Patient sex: M
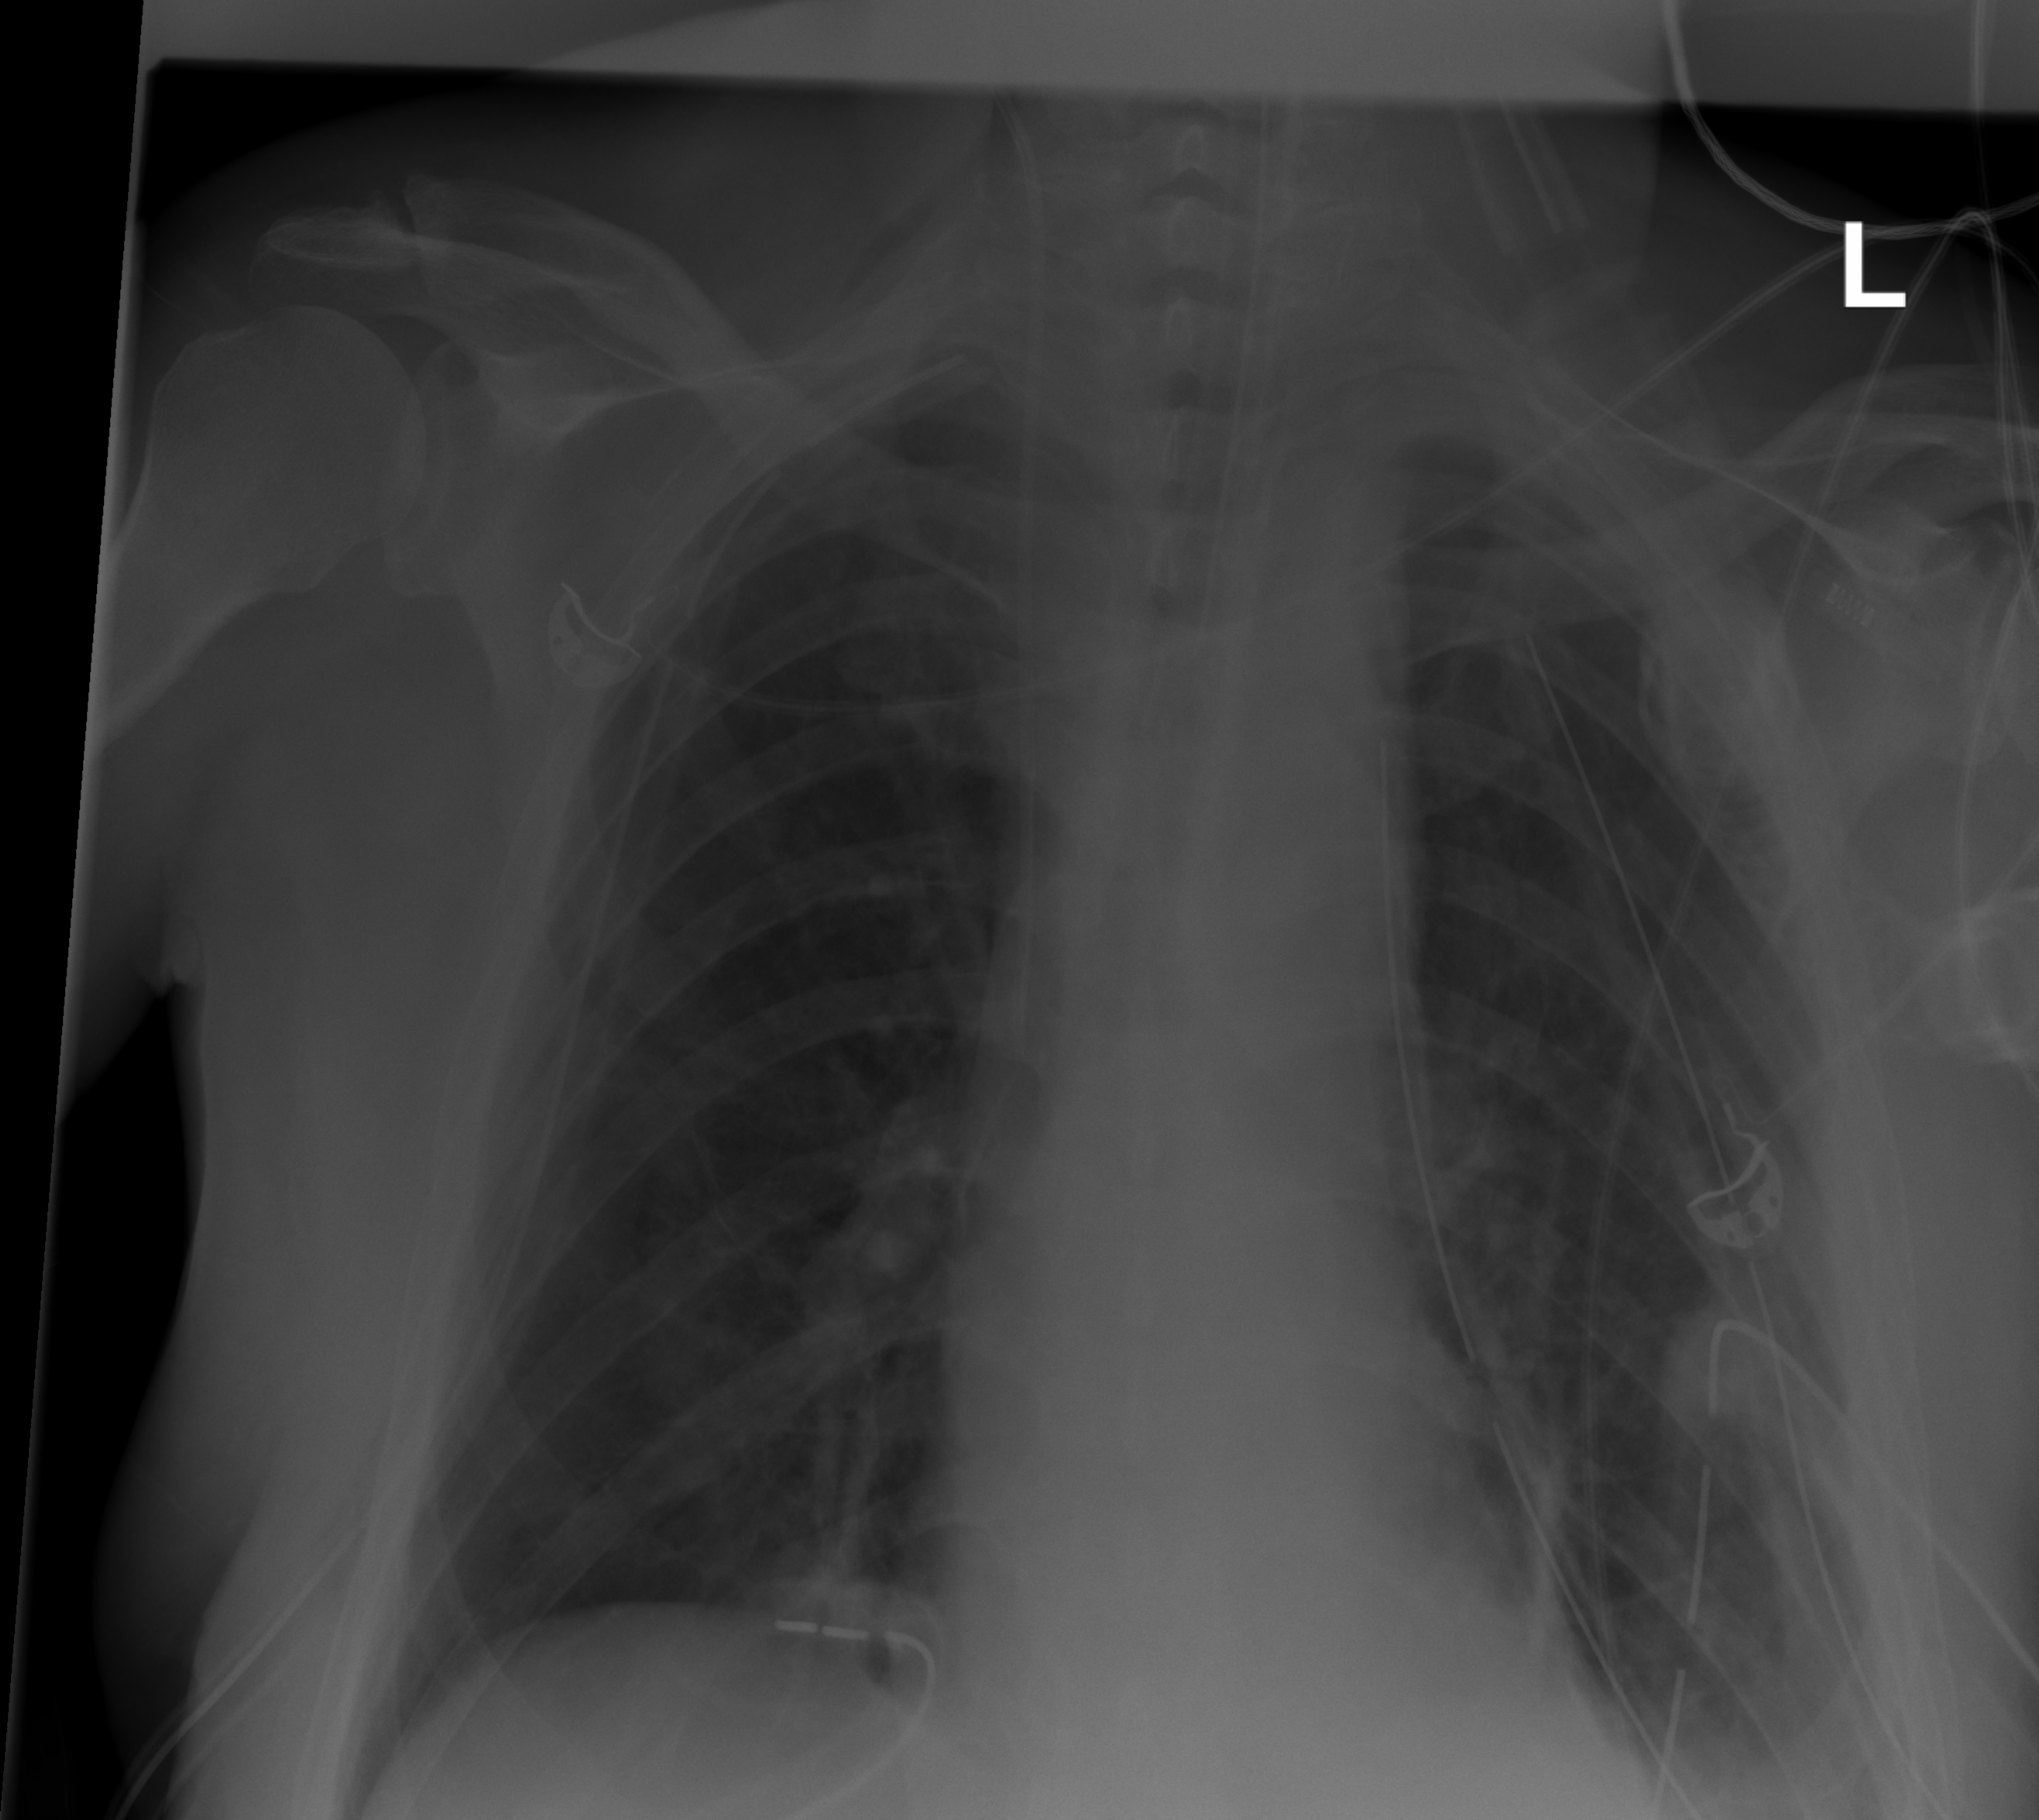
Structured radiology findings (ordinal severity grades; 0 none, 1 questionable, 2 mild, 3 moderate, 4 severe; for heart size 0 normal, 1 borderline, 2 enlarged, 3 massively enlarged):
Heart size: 0
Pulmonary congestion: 0
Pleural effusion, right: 0
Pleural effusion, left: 0
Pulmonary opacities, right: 0
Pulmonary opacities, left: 0
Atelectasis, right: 0
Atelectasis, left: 2